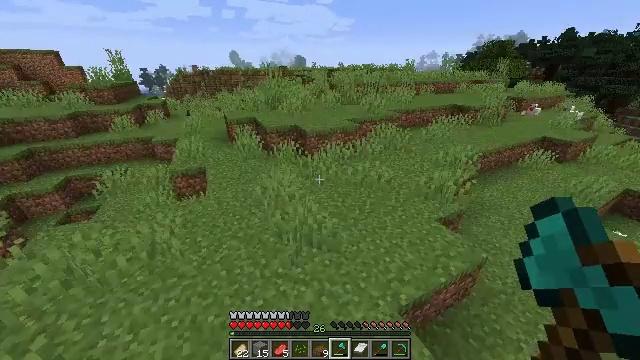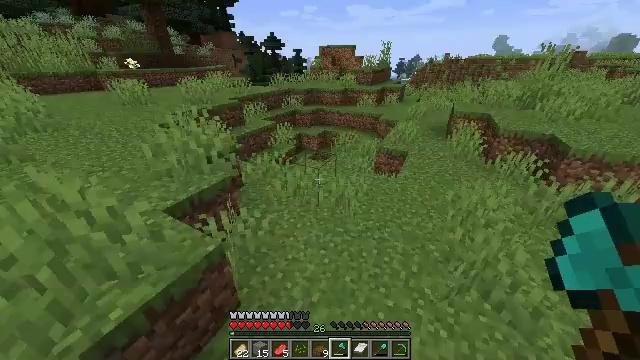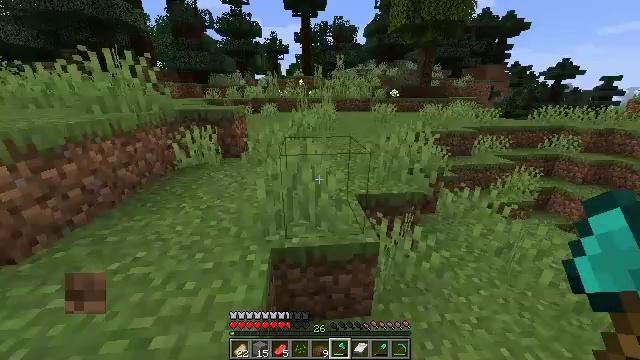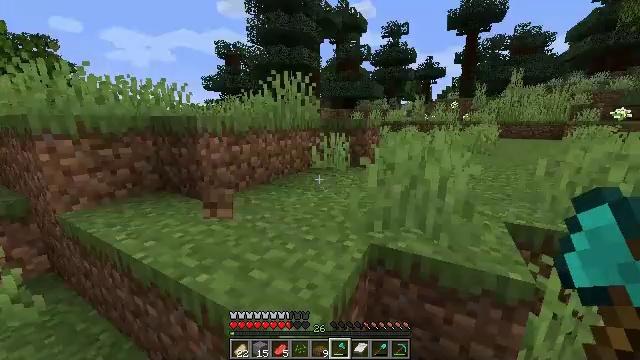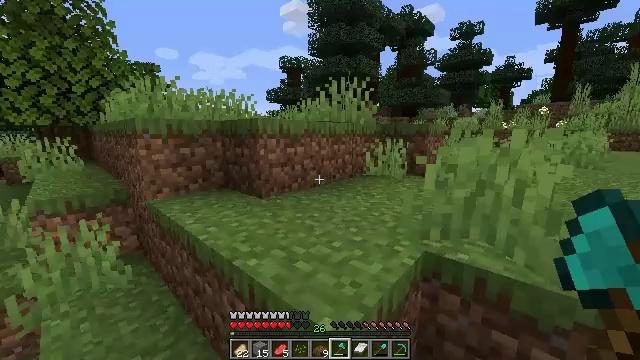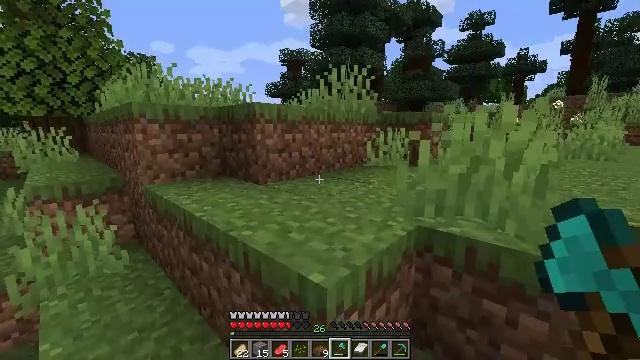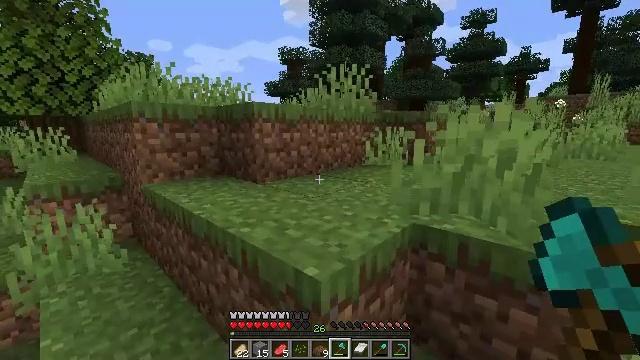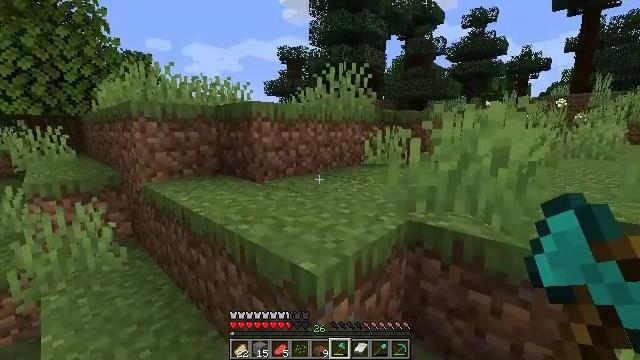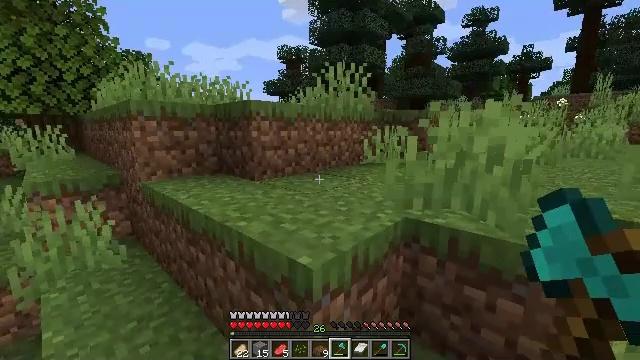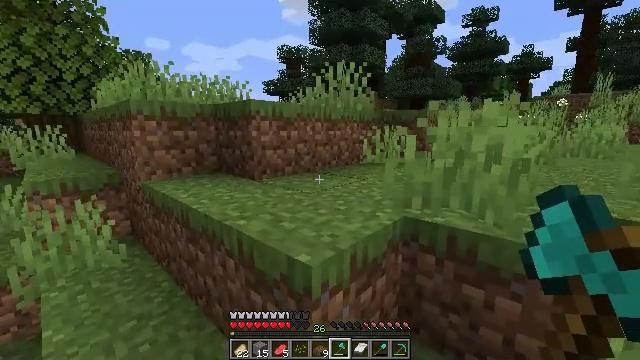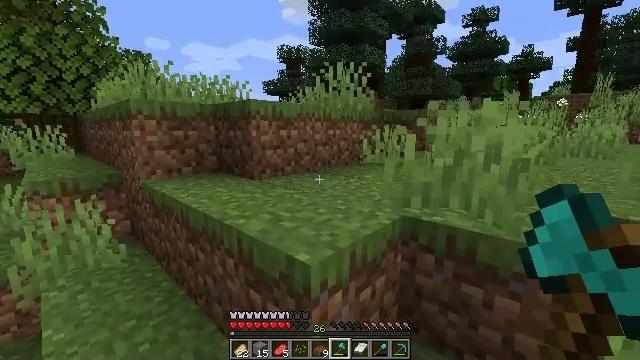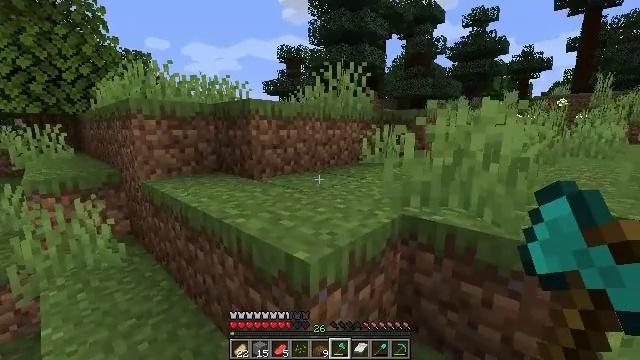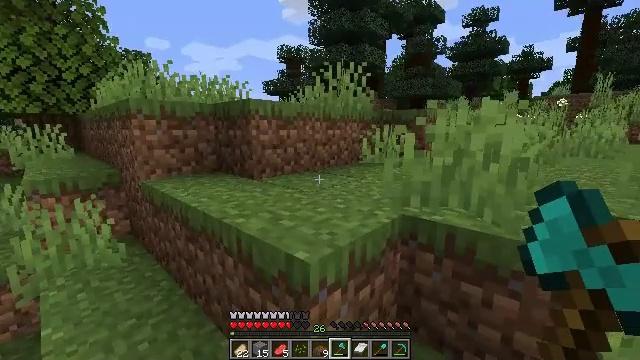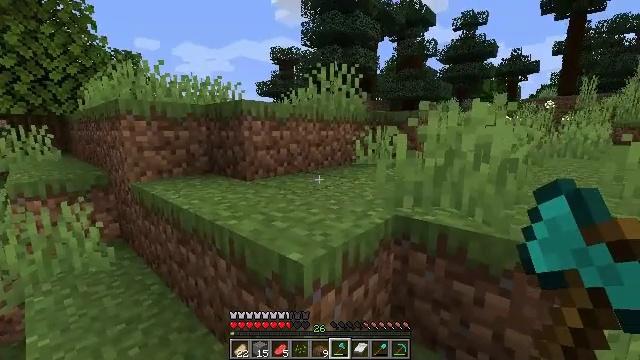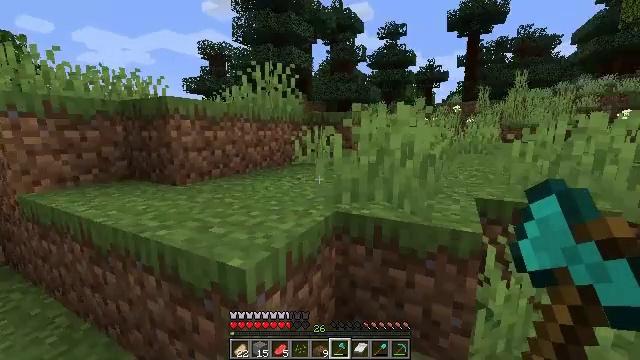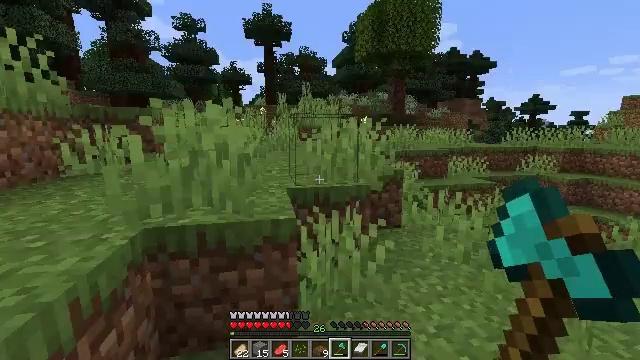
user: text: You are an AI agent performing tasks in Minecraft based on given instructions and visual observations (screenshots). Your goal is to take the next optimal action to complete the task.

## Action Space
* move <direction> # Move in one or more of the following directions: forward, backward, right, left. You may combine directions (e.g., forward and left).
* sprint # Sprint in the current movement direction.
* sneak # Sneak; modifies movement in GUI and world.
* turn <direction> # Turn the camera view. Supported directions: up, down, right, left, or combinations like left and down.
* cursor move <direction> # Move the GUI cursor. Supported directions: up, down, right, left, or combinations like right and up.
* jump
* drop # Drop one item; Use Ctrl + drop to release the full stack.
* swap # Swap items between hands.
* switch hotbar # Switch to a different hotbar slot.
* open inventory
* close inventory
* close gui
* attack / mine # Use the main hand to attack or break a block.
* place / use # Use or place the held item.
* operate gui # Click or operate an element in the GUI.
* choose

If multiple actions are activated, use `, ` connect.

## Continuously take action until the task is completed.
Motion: motion action
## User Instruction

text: Combat the chicken.
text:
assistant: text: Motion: move forward, turn left and down
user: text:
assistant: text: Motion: turn left and up
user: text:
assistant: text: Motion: turn left and up
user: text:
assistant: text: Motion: turn left and up
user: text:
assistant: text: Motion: no_op
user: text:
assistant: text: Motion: no_op
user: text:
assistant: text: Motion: no_op
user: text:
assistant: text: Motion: no_op
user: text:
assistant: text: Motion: no_op
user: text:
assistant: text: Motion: no_op
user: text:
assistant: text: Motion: no_op
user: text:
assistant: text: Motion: no_op
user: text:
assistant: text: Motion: turn right
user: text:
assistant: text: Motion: turn right
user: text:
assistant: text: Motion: turn right
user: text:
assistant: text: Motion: turn right
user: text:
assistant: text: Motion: turn right
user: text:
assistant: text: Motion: turn right
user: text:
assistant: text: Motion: turn right
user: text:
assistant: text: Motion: move forward, turn right
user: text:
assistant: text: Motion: move forward
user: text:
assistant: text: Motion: move forward
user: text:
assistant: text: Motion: move forward
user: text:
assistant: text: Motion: move forward, turn down
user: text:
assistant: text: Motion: move forward, sprint, turn right and down
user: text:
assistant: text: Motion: move forward, sprint
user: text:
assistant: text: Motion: move forward, sprint
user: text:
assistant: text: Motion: move forward, sprint
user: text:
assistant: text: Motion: move forward
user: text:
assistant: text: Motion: move forward, turn right and down